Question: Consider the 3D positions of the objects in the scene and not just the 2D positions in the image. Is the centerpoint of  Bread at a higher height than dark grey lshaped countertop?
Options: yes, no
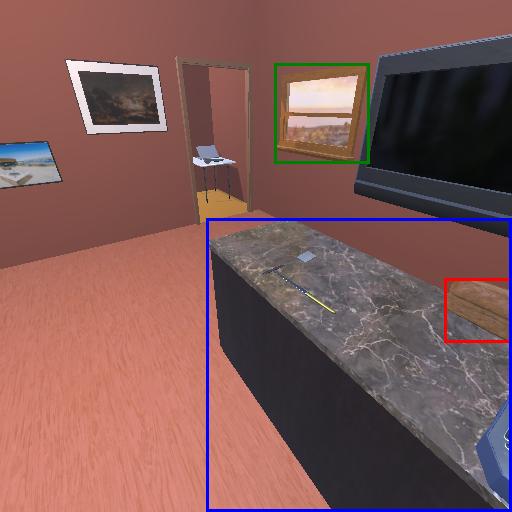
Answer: yes